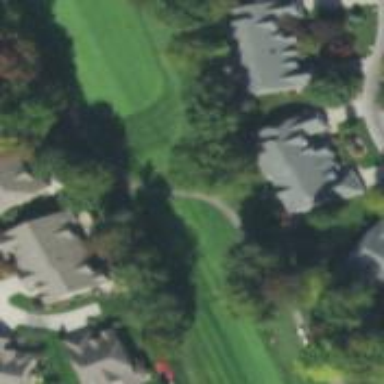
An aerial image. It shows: Path used for both walking and golf.